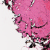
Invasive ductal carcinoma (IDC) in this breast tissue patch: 0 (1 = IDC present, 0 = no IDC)